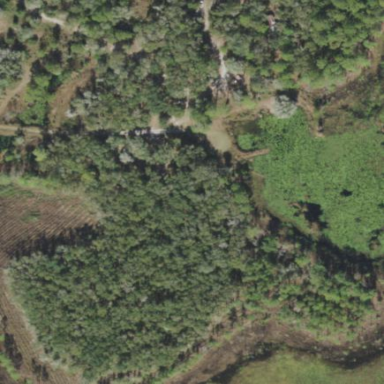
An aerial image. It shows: Mixed leaf woodland.